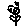
Label: flower